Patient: sex M, age 44
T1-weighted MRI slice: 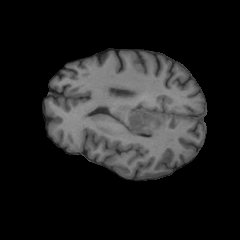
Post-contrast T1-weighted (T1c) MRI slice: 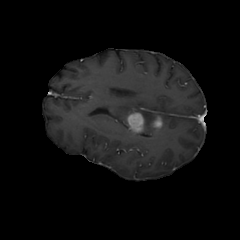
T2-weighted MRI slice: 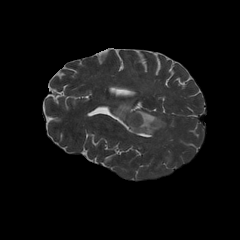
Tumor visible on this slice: yes
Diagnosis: Glioblastoma, IDH-wildtype
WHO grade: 4